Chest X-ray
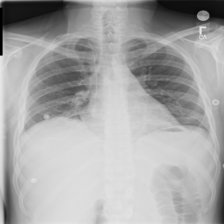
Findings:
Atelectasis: negative
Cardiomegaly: negative
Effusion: negative
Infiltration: positive
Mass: negative
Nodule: negative
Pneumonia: negative
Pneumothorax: negative
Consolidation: negative
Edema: negative
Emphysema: negative
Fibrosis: negative
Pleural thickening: negative
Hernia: negative